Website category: movie
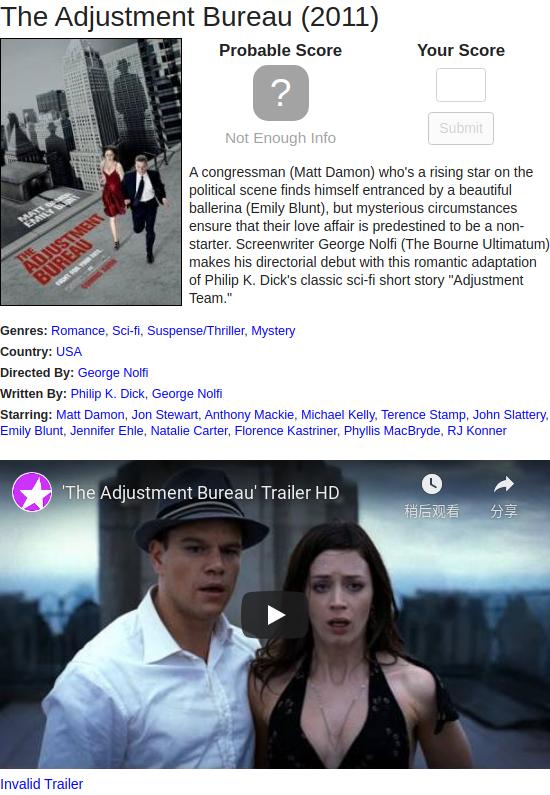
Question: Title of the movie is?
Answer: The Adjustment Bureau

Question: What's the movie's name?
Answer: The Adjustment Bureau

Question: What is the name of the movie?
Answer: The Adjustment Bureau

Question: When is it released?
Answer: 2011

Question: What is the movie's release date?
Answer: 2011

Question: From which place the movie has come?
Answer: USA

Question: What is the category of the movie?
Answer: Romance

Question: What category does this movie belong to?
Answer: Romance

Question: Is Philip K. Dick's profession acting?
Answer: no

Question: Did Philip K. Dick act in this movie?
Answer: no

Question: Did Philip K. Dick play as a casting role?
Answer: no

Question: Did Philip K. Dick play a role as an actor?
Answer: no

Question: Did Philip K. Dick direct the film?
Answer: no

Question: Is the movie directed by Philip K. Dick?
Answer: no

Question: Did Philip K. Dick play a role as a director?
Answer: no

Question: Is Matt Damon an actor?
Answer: yes

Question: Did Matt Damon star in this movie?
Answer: yes

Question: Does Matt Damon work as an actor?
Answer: yes

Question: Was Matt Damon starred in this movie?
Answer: yes

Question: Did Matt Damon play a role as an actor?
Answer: yes

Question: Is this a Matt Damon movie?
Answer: no

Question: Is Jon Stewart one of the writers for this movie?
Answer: no

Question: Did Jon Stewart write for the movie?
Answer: no

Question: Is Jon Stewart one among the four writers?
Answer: no

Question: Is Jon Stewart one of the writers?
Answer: no

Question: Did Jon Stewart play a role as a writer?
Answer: no

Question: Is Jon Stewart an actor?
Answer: yes

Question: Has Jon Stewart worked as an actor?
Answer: yes

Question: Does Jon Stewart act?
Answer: yes

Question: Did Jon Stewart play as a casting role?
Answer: yes

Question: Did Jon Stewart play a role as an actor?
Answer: yes

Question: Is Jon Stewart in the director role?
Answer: no

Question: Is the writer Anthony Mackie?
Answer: no

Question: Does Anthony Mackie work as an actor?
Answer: yes

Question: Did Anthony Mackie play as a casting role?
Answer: yes

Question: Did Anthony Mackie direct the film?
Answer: no

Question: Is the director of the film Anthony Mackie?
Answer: no

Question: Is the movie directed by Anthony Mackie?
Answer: no

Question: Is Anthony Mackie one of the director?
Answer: no

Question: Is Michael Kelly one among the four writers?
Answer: no

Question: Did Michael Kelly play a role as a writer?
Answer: no

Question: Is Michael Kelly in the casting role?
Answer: yes

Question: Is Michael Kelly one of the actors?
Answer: yes

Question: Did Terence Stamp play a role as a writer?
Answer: no

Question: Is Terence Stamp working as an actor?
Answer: yes

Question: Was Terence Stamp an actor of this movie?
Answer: yes

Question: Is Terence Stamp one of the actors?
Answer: yes

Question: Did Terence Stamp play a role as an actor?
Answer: yes

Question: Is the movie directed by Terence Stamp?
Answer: no

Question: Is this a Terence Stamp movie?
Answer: no

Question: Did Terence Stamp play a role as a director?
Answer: no

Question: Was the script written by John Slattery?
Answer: no

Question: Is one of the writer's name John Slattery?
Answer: no

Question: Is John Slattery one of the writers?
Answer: no

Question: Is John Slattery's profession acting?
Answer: yes

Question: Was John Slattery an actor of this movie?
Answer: yes

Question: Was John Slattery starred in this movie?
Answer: yes

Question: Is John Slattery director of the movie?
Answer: no

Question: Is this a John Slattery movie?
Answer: no

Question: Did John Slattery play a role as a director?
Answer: no

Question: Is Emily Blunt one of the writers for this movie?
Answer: no

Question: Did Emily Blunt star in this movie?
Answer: yes

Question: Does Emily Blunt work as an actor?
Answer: yes

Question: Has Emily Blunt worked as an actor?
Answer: yes